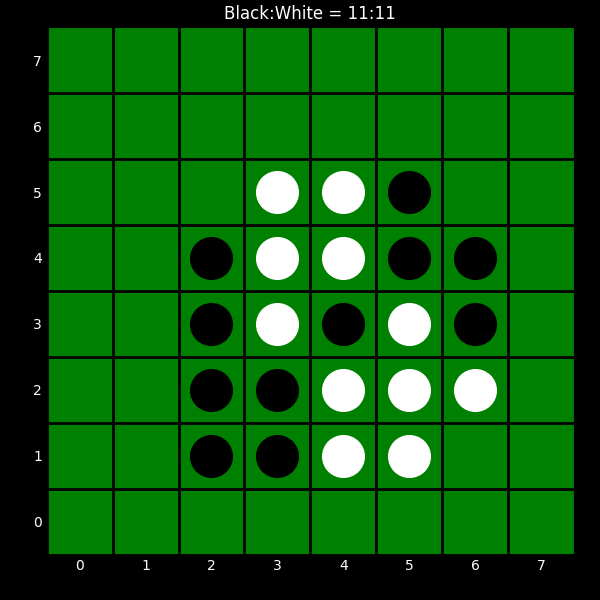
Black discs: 11
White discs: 11